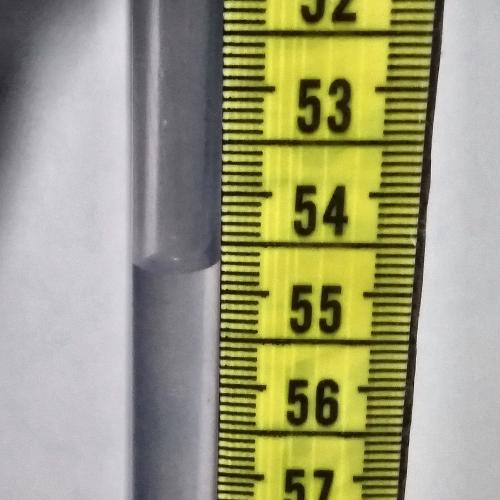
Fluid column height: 54.8 cm